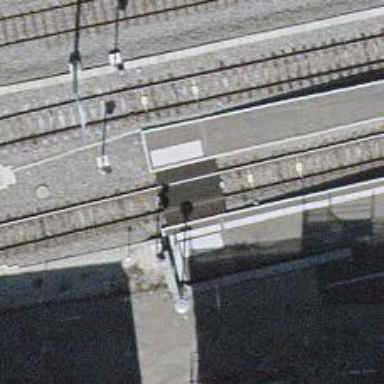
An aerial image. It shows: Railway crossing.